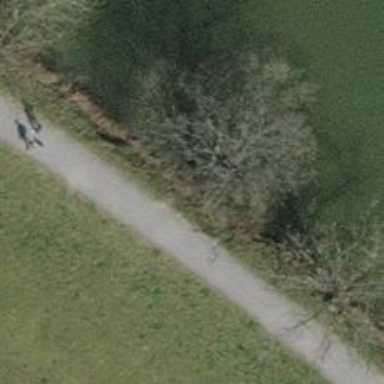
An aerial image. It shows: Brown bench.